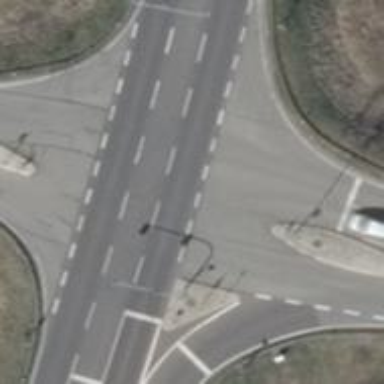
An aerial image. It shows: Tertiary road with asphalt surface.